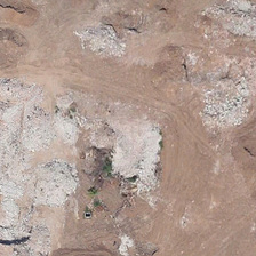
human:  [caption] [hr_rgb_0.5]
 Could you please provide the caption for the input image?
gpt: The red and white ground looks very uneven.

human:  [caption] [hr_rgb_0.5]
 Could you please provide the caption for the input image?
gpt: Some laterite has white and gray soil mulches, and some green, scattered soil.

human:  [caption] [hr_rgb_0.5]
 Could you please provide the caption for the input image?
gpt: The red and white countries seem to be very unequal.

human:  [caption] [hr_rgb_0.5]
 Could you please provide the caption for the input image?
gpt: Some red land is covered with white and gray land, and some green holes.

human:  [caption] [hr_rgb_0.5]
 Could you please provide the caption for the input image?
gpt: Part of the red land is covered with white and gray land, and there are also some green land and potholes.